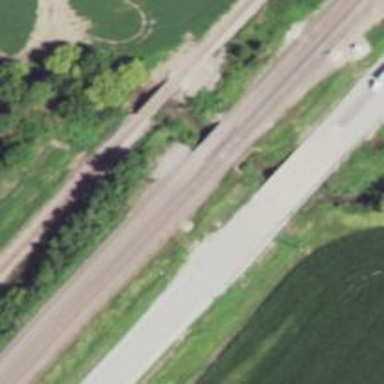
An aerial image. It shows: Railway bridge.